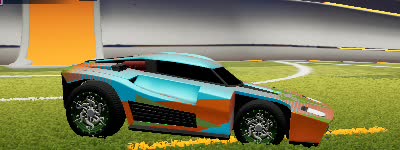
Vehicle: breakout